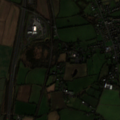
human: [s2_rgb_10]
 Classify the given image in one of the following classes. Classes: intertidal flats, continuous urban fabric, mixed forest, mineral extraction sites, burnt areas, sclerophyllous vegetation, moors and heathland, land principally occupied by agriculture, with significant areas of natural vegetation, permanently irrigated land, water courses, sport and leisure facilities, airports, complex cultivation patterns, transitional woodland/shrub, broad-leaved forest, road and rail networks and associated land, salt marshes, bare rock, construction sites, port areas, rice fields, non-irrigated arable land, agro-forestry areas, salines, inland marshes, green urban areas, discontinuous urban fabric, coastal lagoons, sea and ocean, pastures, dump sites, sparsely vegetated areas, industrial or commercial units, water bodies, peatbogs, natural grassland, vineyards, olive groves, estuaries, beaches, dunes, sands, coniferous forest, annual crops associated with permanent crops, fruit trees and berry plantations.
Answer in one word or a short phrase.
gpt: discontinuous urban fabric, road and rail networks and associated land, non-irrigated arable land, pastures